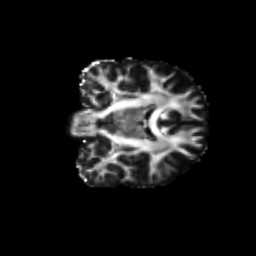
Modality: FA
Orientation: coronal
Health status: ill
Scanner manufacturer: siemens
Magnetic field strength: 3 T
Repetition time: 14.1 s
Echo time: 0.098 s